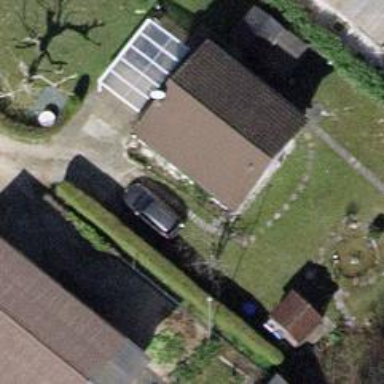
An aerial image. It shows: Simple house.